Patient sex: F
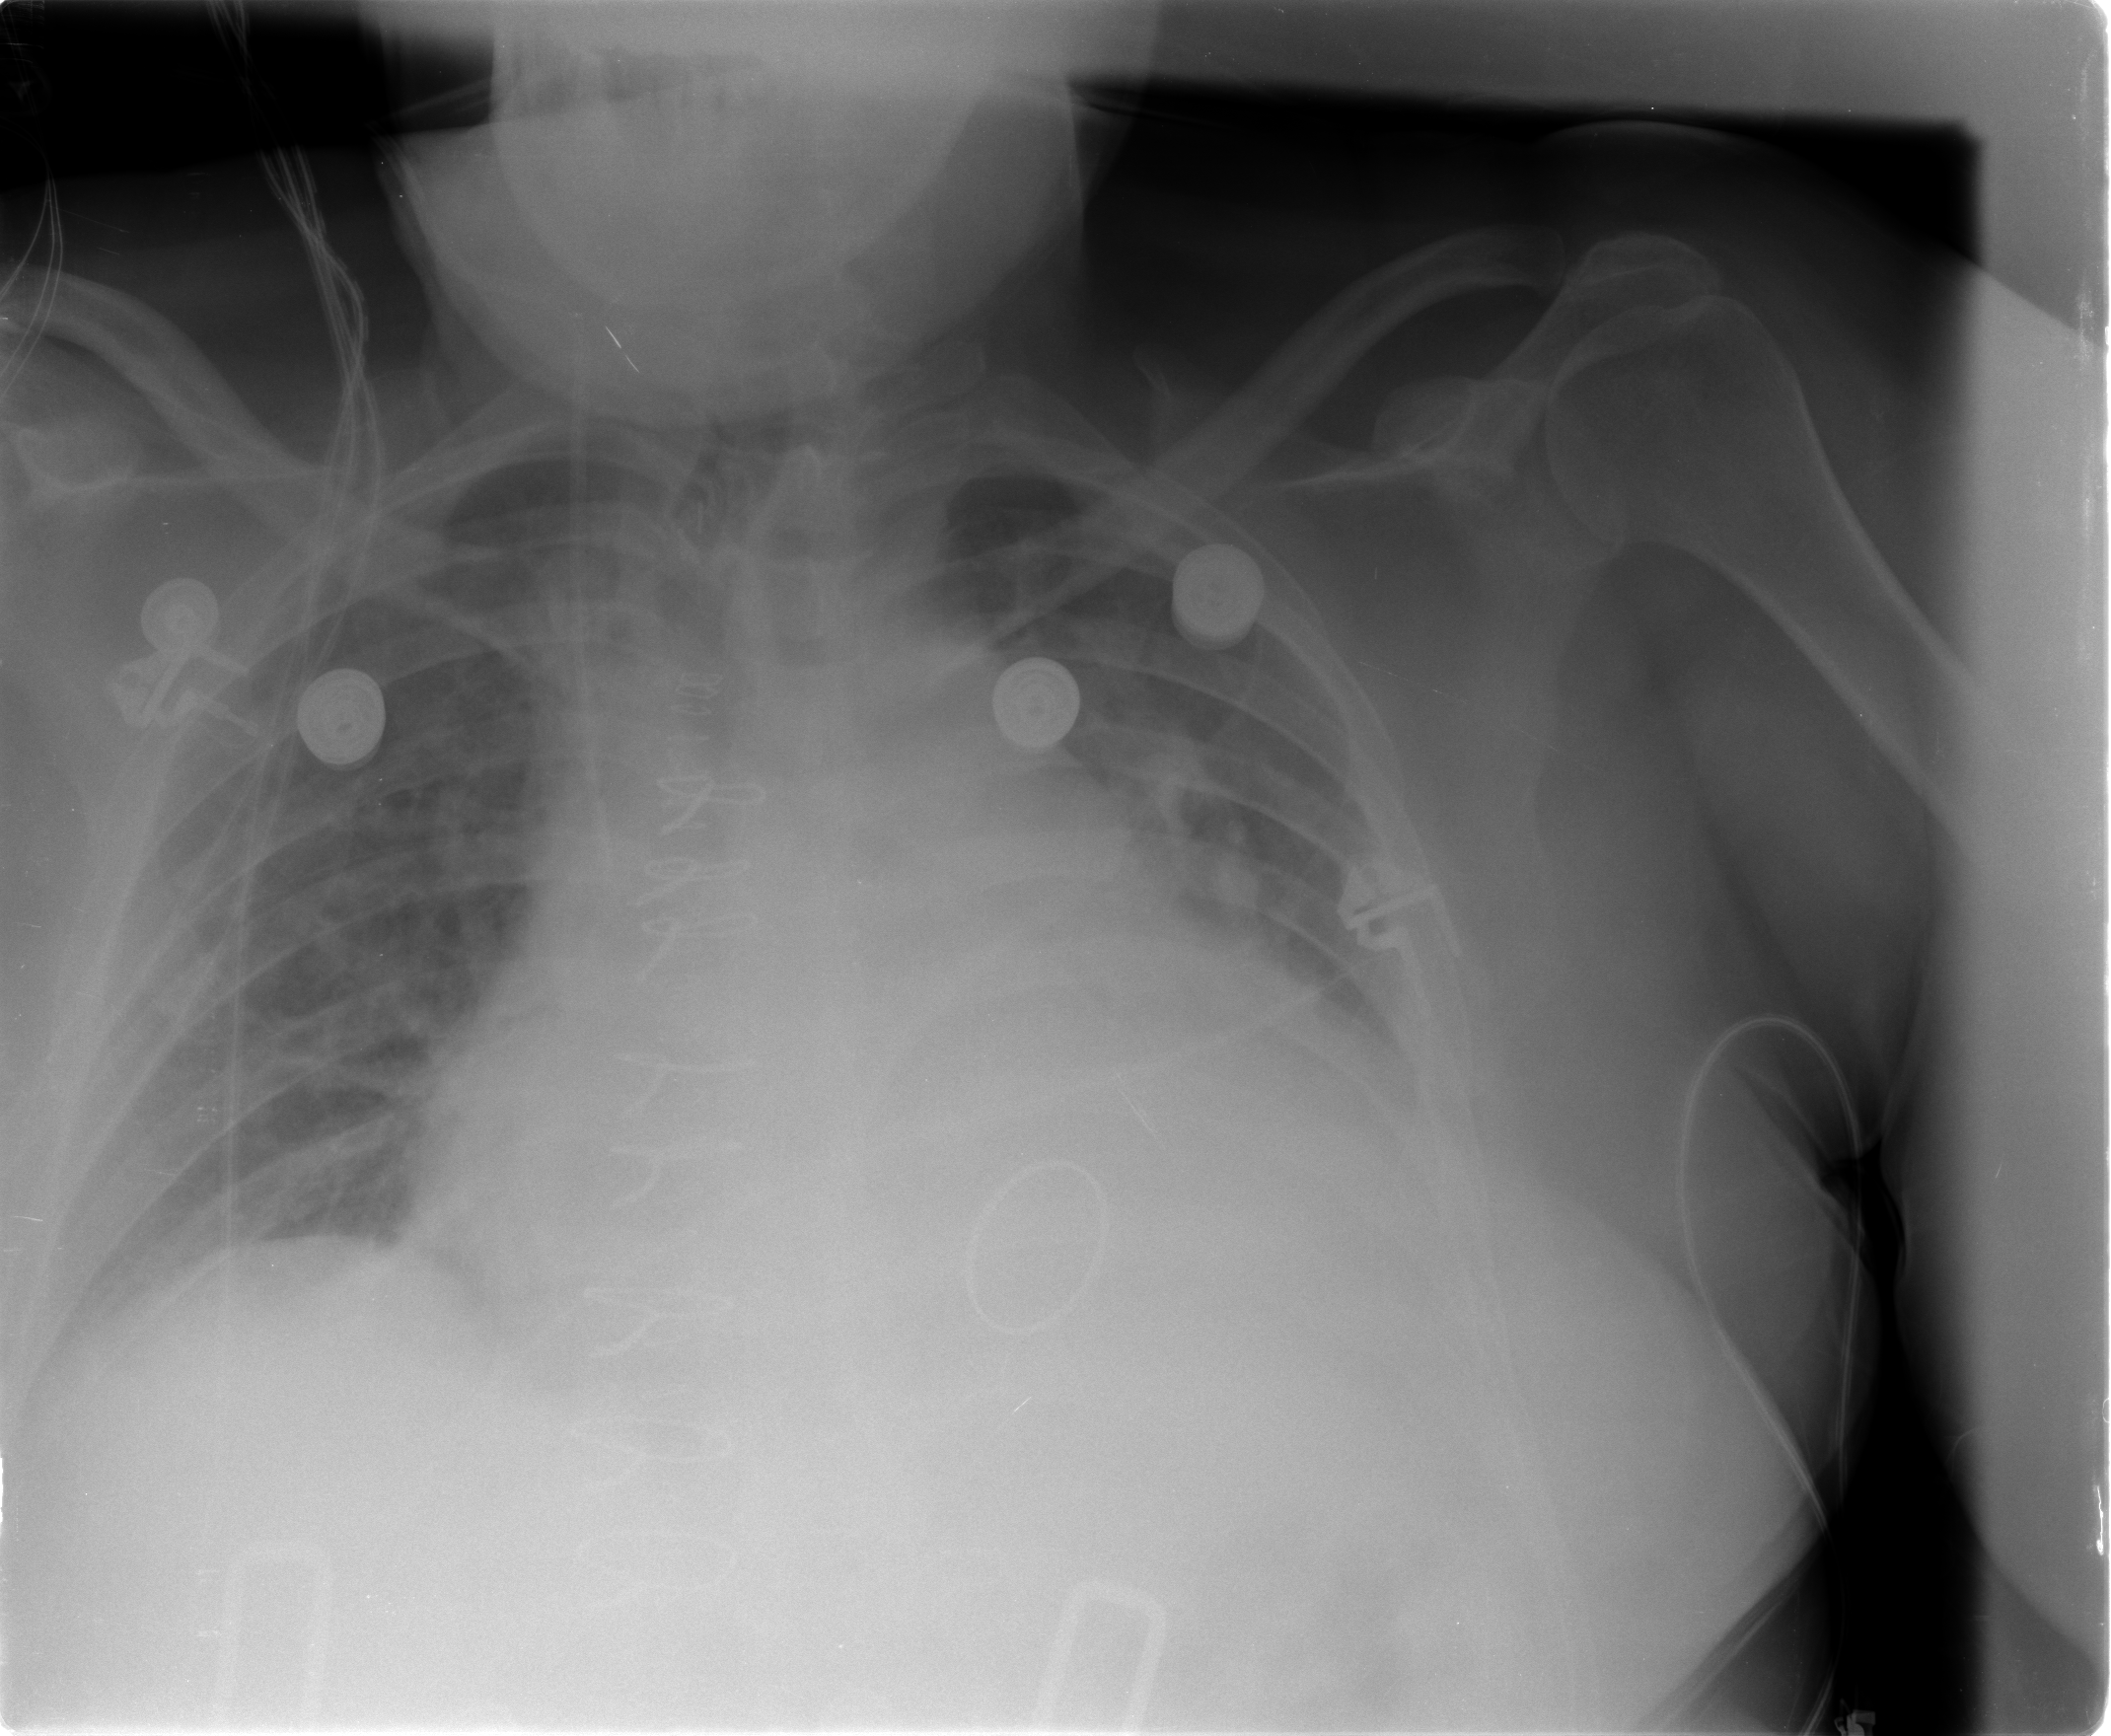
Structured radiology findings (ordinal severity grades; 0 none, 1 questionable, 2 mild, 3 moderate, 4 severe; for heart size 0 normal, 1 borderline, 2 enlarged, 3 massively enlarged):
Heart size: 2
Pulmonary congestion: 2
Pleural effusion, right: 2
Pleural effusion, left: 2
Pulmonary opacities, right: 0
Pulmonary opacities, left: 0
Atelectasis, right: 2
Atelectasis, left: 2